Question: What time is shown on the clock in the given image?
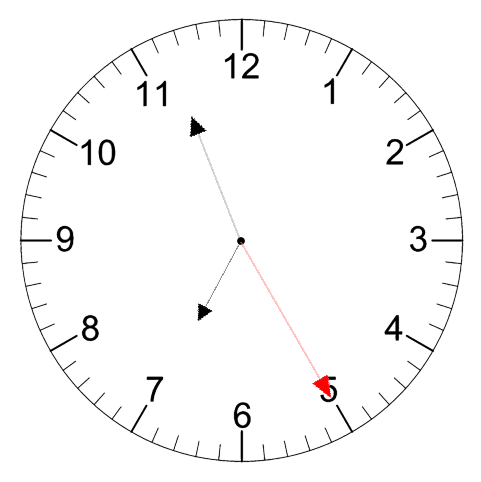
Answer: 06:56:25